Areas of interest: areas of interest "Scenic Spot"
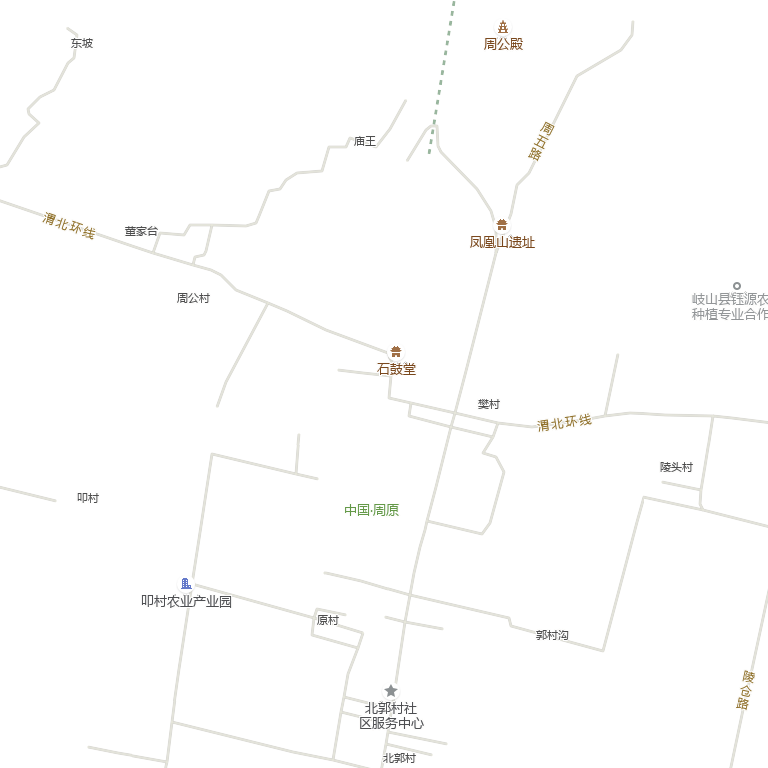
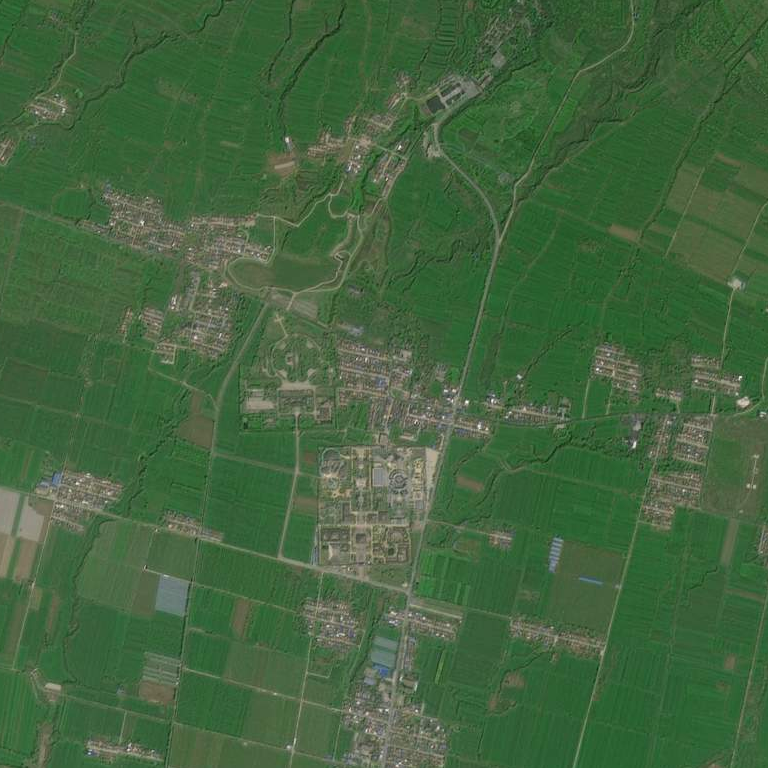